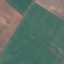
Label: AnnualCrop